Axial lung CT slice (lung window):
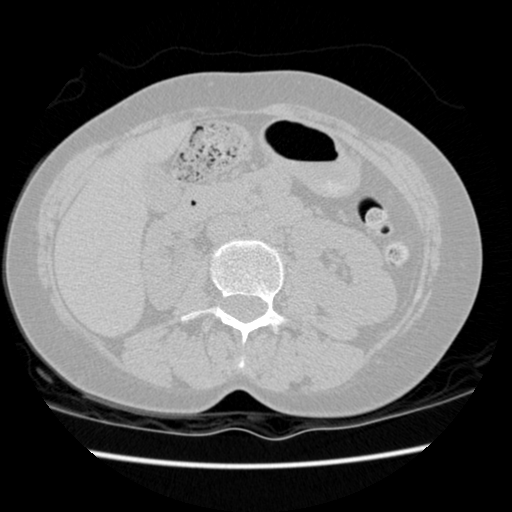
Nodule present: no